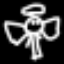
Label: angel